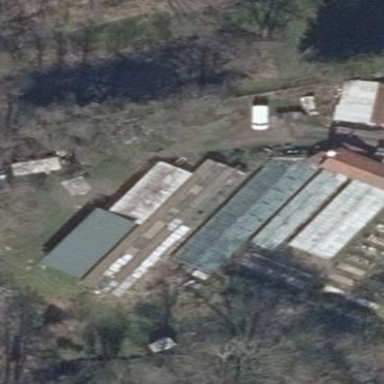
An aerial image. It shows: Greenhouse.